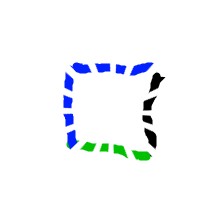
Shape: square